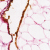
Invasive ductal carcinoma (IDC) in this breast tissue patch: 0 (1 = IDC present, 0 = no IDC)